Question: I'm trying to create a chart that contains the percentage of Paid Time Off (PTO) that people have used for the calendar year. Each person is on a specific team, so I would like to group the bars per team, but still display everyone's name. Is this possible? I have 4 teams total.
Example Data:
> Employee Name Employee Team % PTO Take for Year
Person 1 Team 1 .2
Person 2 Team 1 .35
Person 3 Team 1 .6
Person 4 Team 2 .15
Person 5 Team 2 .3
The x-axis is 0% - 100% and the y-axis should be everyone's name, but grouped by team. Something like this:

Thank you!
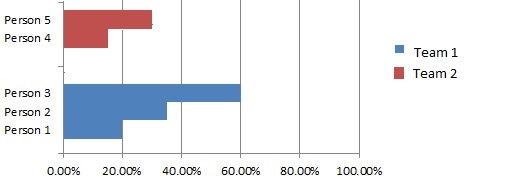
Answer: Here's two ways to achieve similar result. You have to prepare the data a bit differently, but it's quite easy to generate this kind of a chart then.
1. The first way is to separate the teams into different series by separating the team values into different columns. This automatically colours the different teams in a different colour:
2. The second way uses multilevel categories to achieve a similar result. It's a bit easier to prepare the data based on your current data. But you would have to manually colour the teams with different colours:
I used random to generate the data so chart don't have the same values. I also used reverse axis on both charts and added a blank line between the teams to separate them a bit more. Both are simple clustered bar chart (overlap to 100 and 0 gaps), but make sure that you select the whole range of data, as shown on the first picture or excel will plot only a part of the data.